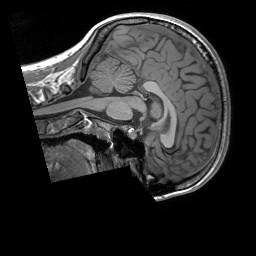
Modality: T1w
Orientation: sagittal
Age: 24
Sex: female
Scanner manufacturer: siemens
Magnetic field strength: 3 T
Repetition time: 1.9 s
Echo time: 0.00252 s